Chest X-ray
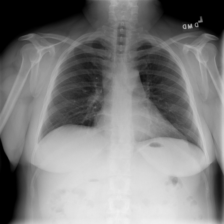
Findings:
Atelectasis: negative
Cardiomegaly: negative
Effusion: negative
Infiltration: negative
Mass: negative
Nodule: negative
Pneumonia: negative
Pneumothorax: negative
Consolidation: negative
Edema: negative
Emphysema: negative
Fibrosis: negative
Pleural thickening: negative
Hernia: negative